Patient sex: F
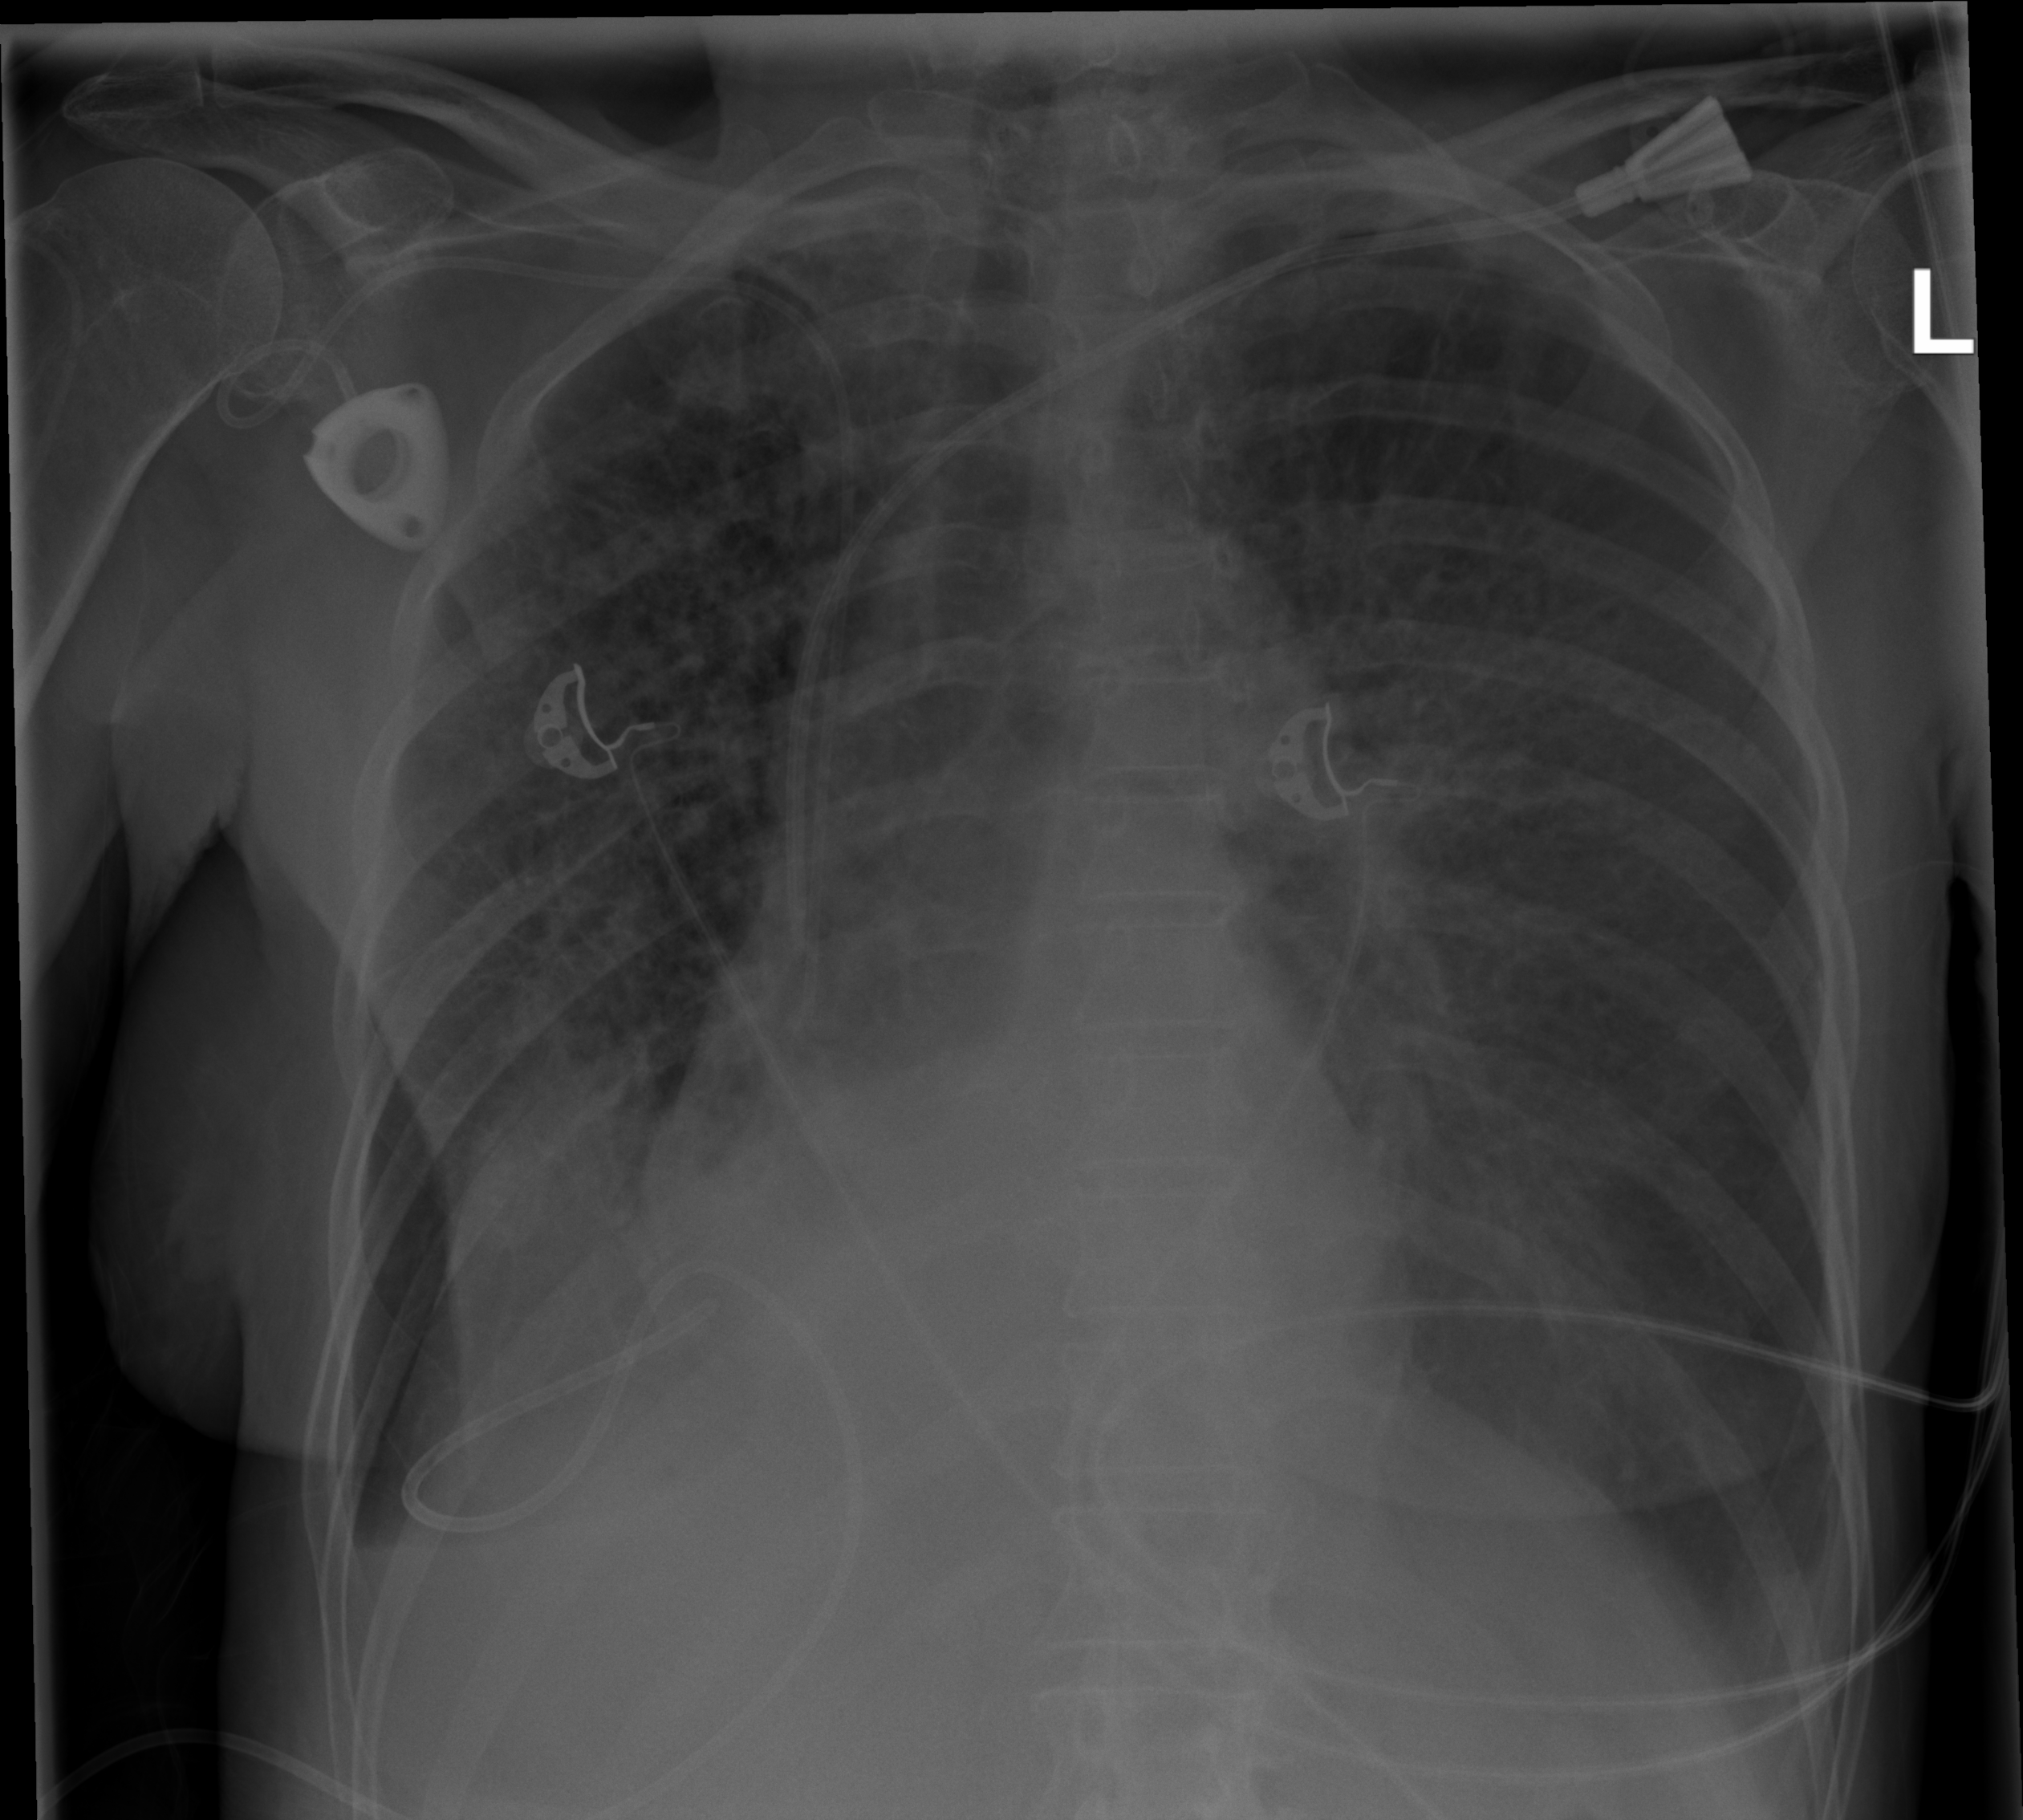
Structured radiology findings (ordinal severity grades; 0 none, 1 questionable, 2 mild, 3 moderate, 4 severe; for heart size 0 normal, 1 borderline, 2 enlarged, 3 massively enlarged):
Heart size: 2
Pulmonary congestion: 3
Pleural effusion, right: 3
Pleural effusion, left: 2
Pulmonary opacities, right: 2
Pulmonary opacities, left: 2
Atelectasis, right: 3
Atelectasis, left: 0